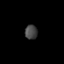
Tissue: prostate
Cell type: NK cells
Senescence score: 0.6893
Nuclear area (px): 178
Mean DAPI intensity: 68.371